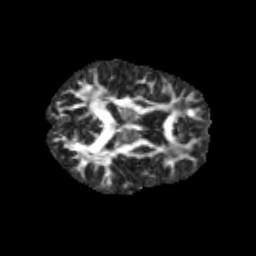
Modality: FA
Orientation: axial
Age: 10
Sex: male
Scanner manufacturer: siemens
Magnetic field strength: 3 T
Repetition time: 3.8 s
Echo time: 0.07 s